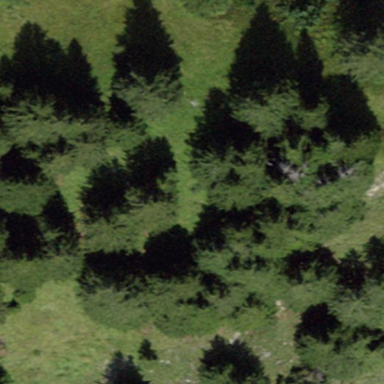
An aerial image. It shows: Forest area.